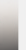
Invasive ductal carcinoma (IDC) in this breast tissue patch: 0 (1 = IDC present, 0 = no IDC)